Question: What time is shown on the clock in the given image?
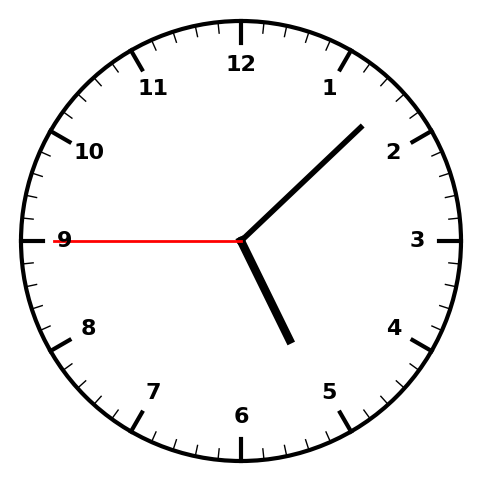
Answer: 05:07:45